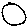
Label: circle